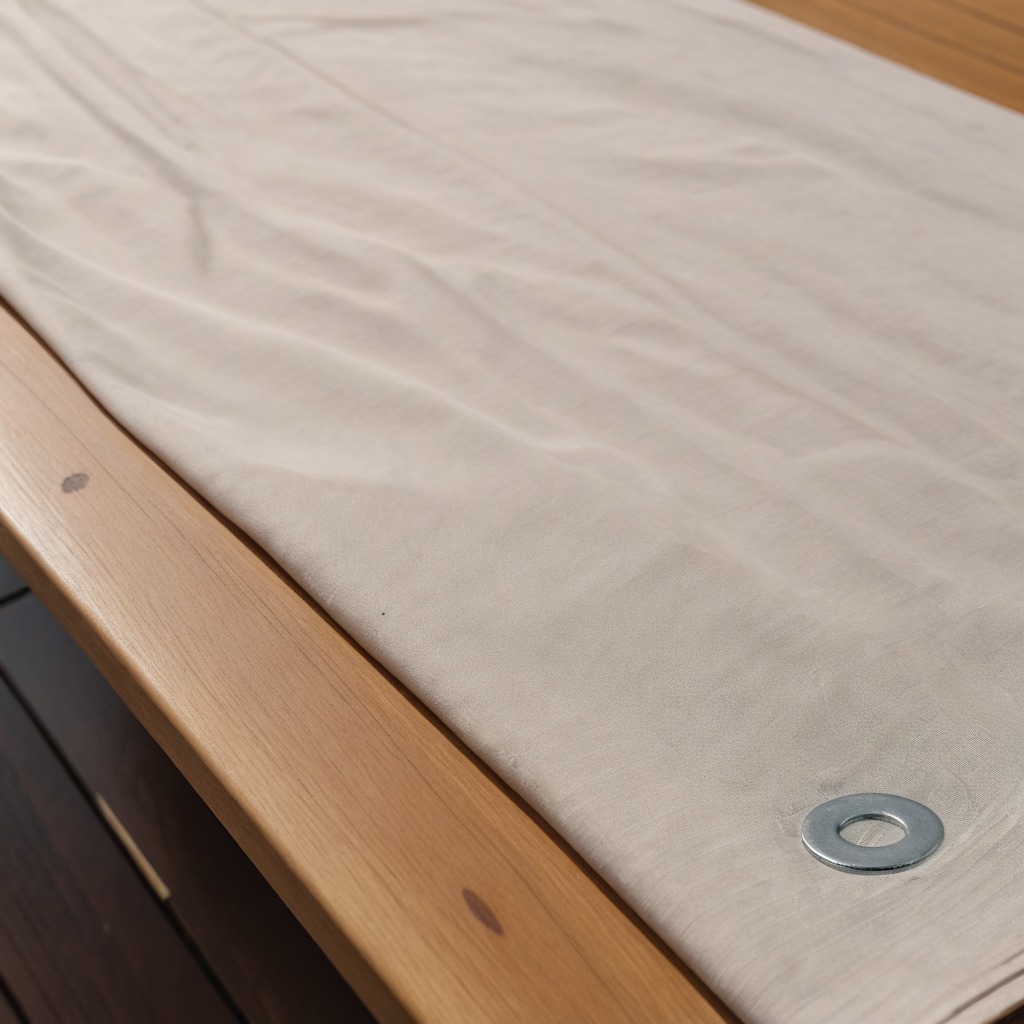
A flat metal washer lying on a clean wooden table covered with a plain fabric table cloth in an outdoor workshop during daytime bright natural light soft shadows worn but beneath the cloth.